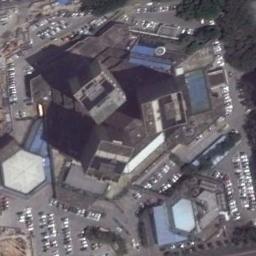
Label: commercial_area